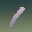
Label: 1